The plot is a Hilbert-envelope spectrum of a rotating bearing's acceleration signal, annotated with the bearing's characteristic defect frequencies. Classify the bearing condition as one of: normal, inner_race, outer_race, ball.
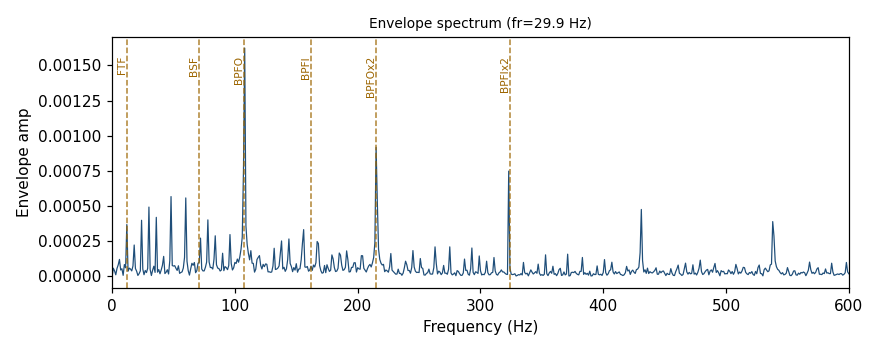
Answer: outer_race